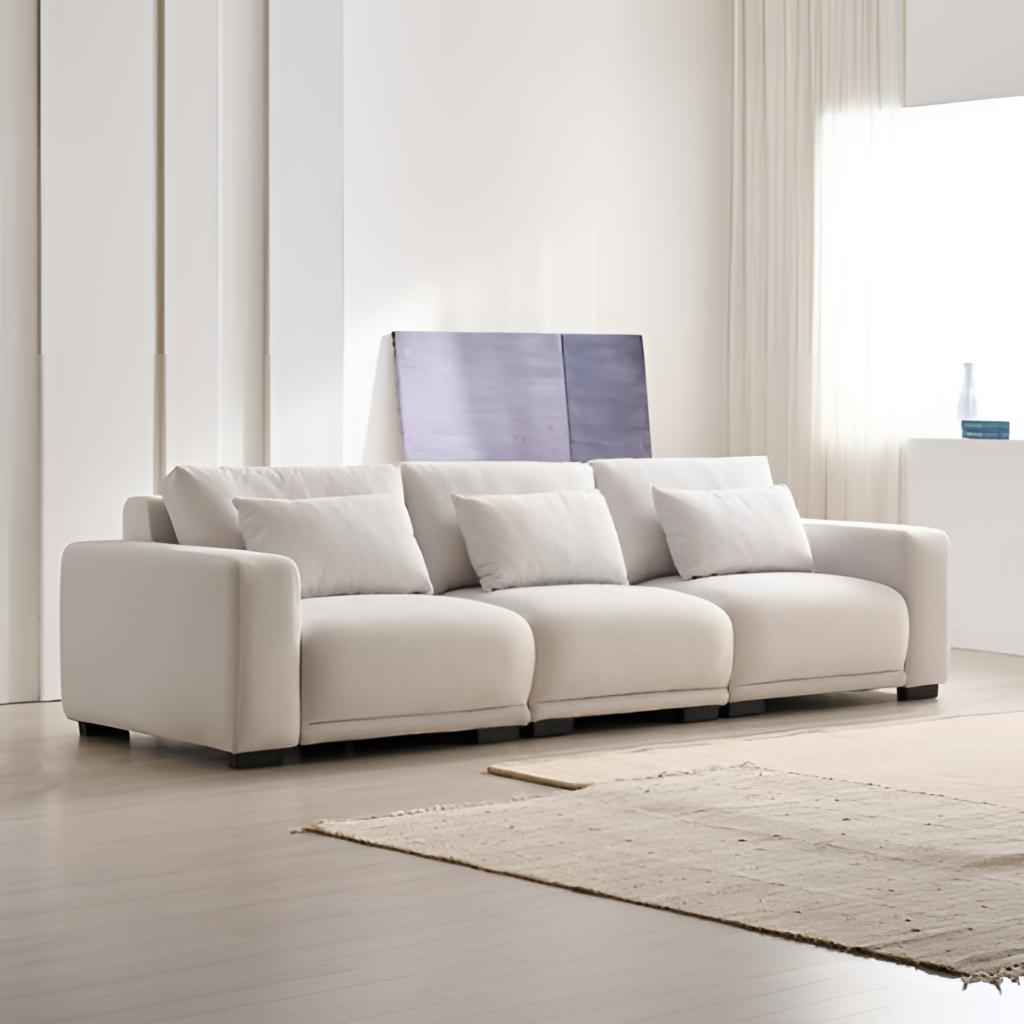
living room, fabric sofa, cream paint wallpaper, with solid pattern, minimalist, wood flooring, with plank pattern